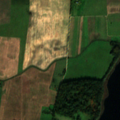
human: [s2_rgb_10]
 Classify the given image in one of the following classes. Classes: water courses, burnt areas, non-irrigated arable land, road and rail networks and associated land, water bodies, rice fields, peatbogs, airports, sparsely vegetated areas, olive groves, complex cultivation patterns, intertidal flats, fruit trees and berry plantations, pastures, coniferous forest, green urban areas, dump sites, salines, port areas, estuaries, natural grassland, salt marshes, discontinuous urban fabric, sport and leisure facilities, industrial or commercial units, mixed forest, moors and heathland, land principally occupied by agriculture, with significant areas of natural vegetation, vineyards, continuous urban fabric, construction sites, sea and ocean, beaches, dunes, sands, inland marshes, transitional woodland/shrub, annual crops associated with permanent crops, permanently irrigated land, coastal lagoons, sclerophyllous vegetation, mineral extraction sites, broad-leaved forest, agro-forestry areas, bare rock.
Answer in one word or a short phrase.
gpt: non-irrigated arable land, pastures, broad-leaved forest, water bodies